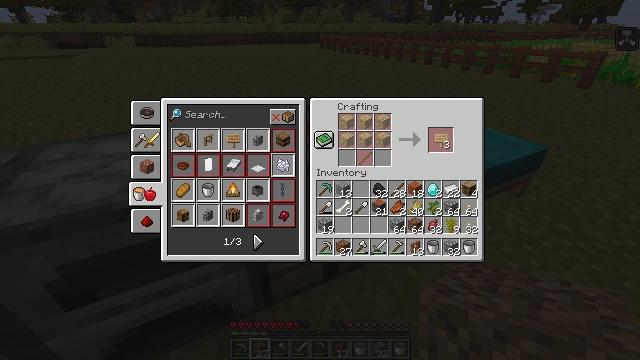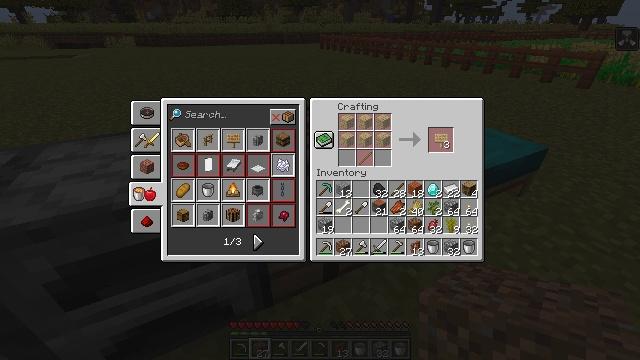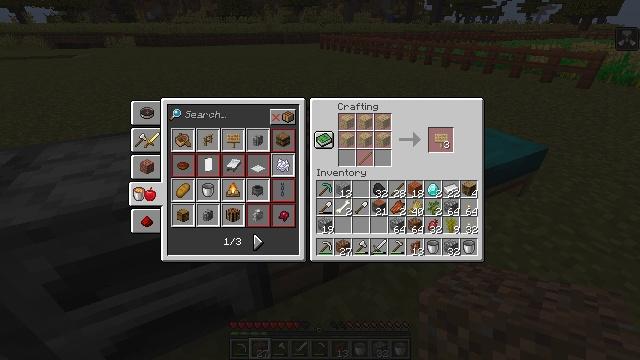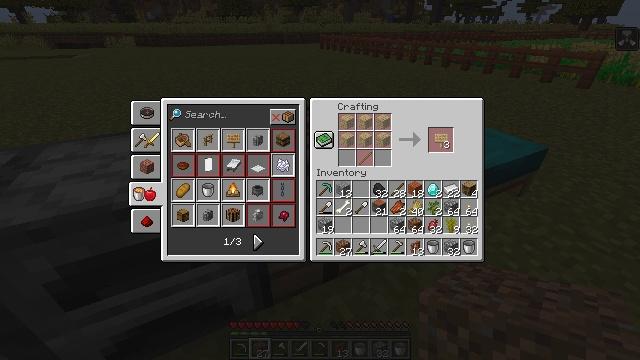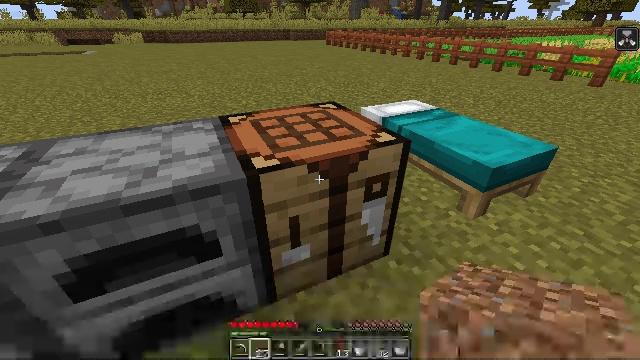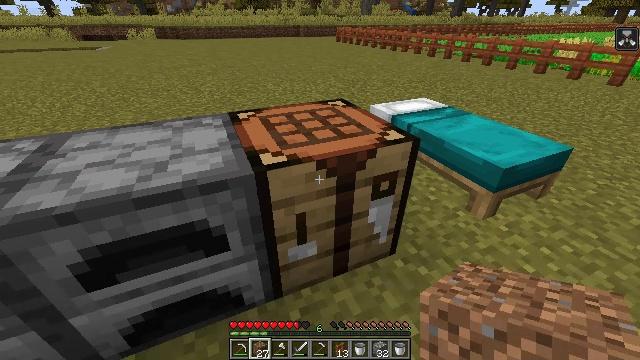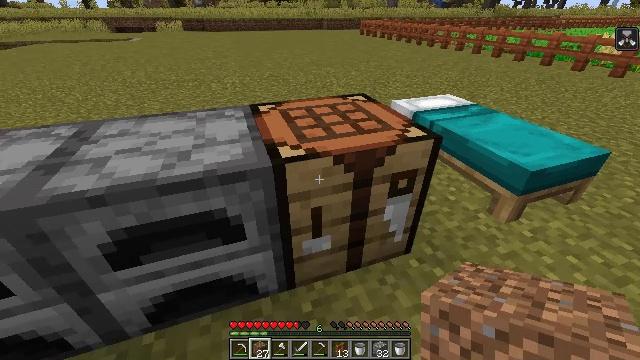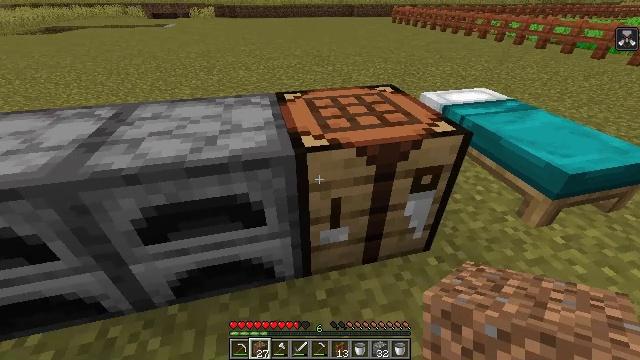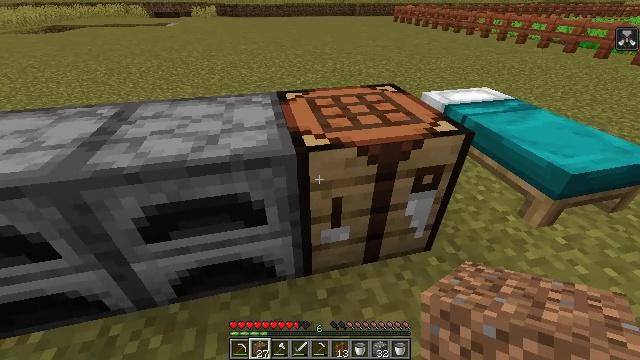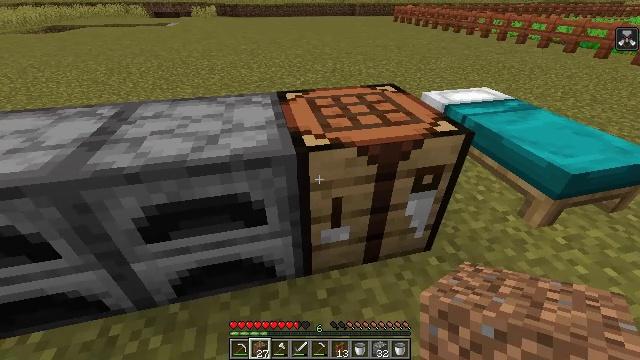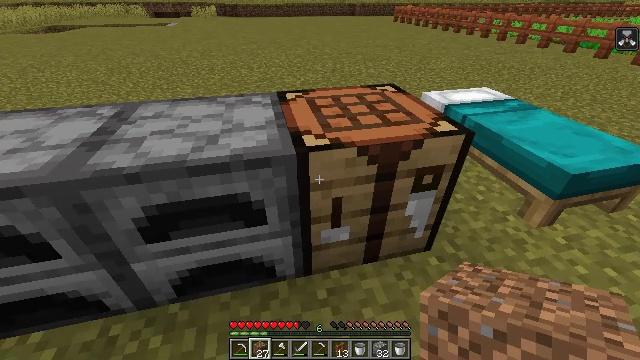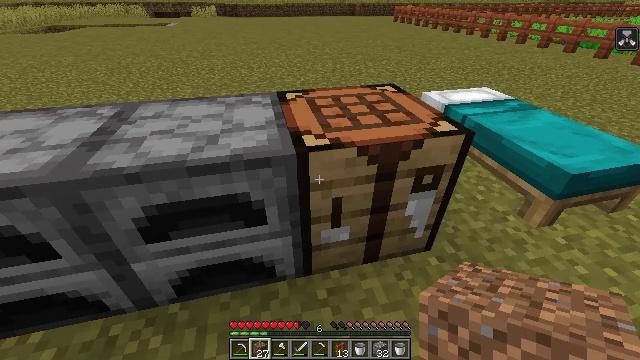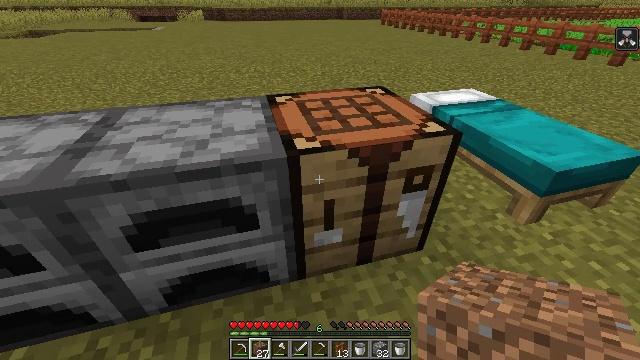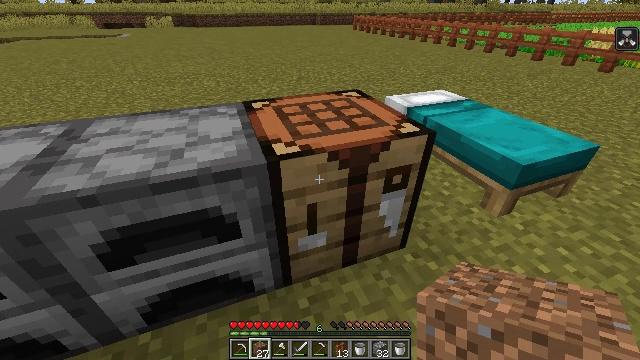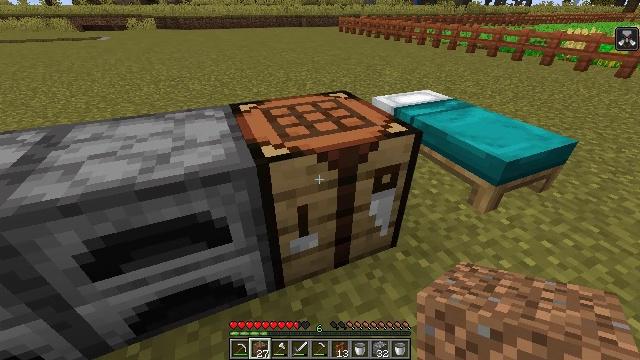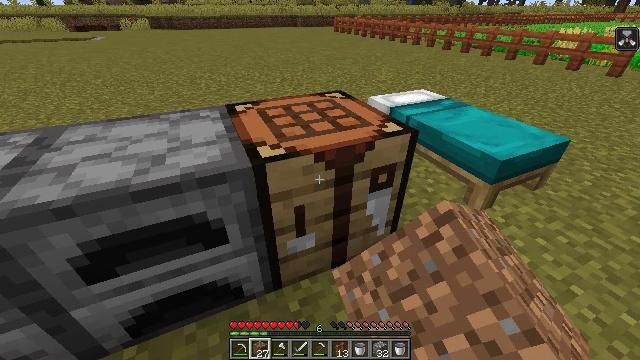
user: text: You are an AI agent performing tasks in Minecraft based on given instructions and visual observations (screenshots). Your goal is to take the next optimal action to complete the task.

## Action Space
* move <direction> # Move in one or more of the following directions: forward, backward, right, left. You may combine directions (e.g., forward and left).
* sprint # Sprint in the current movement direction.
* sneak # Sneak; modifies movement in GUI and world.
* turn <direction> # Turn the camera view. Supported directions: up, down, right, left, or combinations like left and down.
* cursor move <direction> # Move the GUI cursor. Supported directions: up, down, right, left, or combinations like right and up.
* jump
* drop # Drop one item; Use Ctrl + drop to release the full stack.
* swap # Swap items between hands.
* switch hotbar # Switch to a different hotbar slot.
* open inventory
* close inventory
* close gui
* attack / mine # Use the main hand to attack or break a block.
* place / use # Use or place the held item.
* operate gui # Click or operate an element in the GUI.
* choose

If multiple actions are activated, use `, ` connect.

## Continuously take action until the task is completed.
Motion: motion action
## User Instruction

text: Use the crafting table to craft an acacia sign.
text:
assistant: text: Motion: no_op
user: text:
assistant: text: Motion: no_op
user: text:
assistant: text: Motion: no_op
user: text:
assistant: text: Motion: no_op
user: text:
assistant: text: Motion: no_op
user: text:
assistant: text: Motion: cursor move left
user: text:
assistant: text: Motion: turn left, close gui
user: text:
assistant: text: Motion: turn left and down
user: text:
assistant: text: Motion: turn left and down
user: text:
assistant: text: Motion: no_op
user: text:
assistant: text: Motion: no_op
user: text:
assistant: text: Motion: no_op
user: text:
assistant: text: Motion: no_op
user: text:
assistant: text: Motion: turn right
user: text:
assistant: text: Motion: turn right
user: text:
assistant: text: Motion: turn right, use / place
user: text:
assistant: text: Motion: use / place
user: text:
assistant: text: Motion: turn right, use / place
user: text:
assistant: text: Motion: turn right
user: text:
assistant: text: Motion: turn right and up
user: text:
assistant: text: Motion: cursor move right and up, open gui
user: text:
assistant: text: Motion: cursor move left
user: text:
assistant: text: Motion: no_op
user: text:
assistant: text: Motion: no_op
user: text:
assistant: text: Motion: no_op
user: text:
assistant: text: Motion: no_op
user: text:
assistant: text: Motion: no_op
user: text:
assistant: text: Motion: no_op
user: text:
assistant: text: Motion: cursor move right
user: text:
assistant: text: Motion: cursor move right